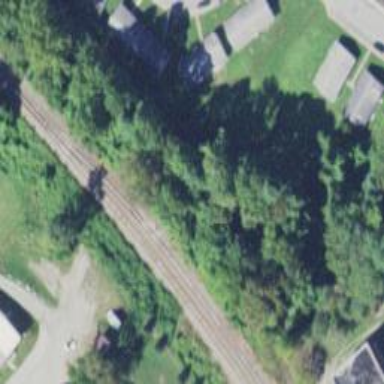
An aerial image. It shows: Railway siding for service.